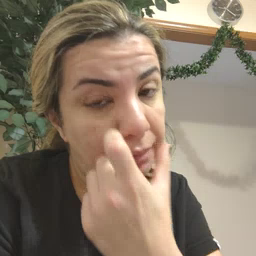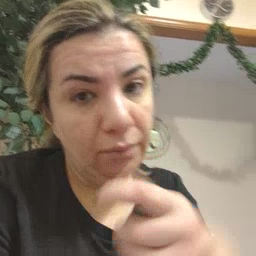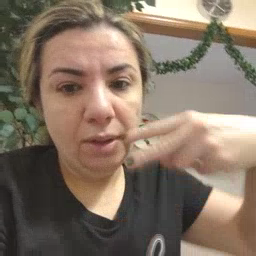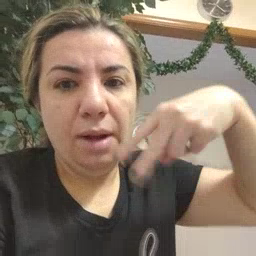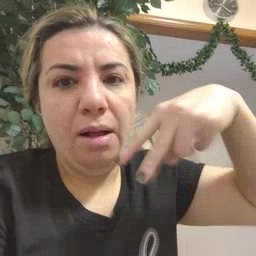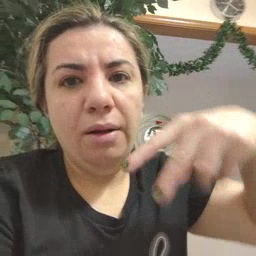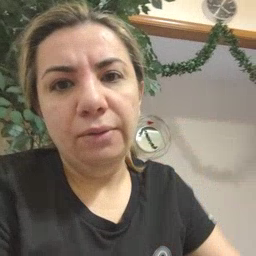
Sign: dance